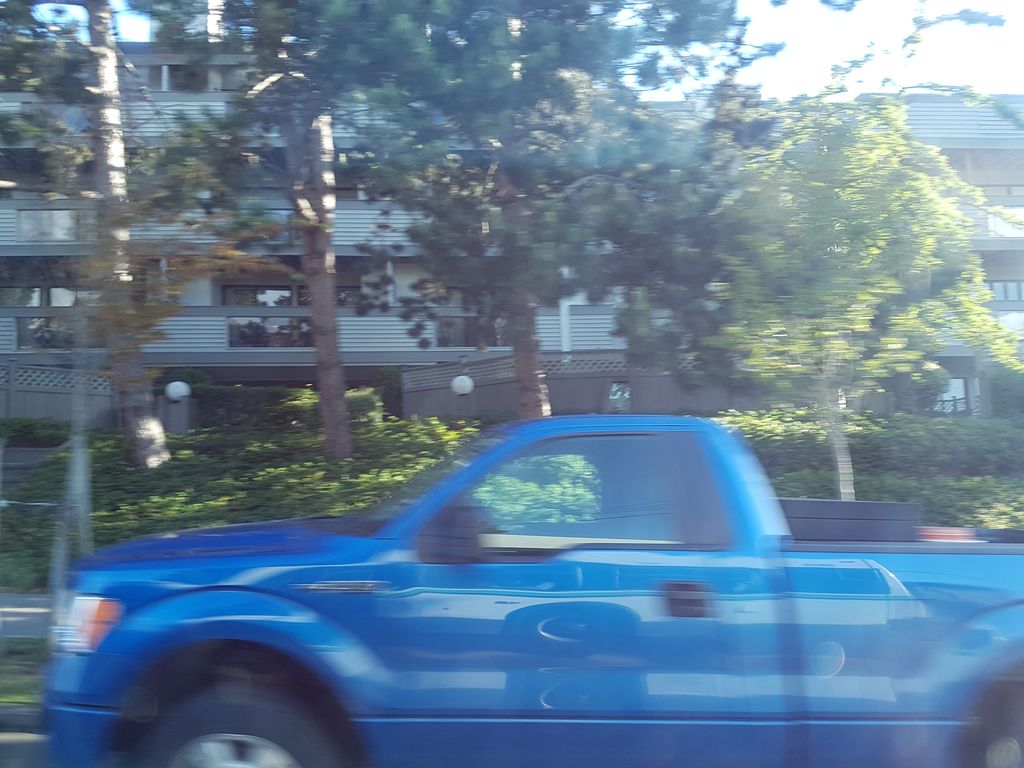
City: victoria